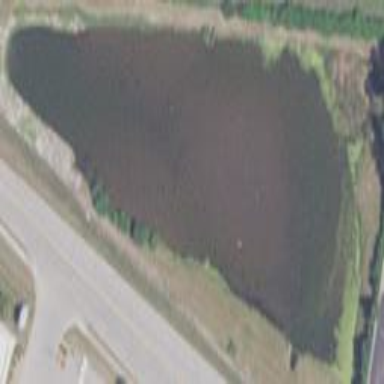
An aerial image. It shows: Retention basin filled with water.